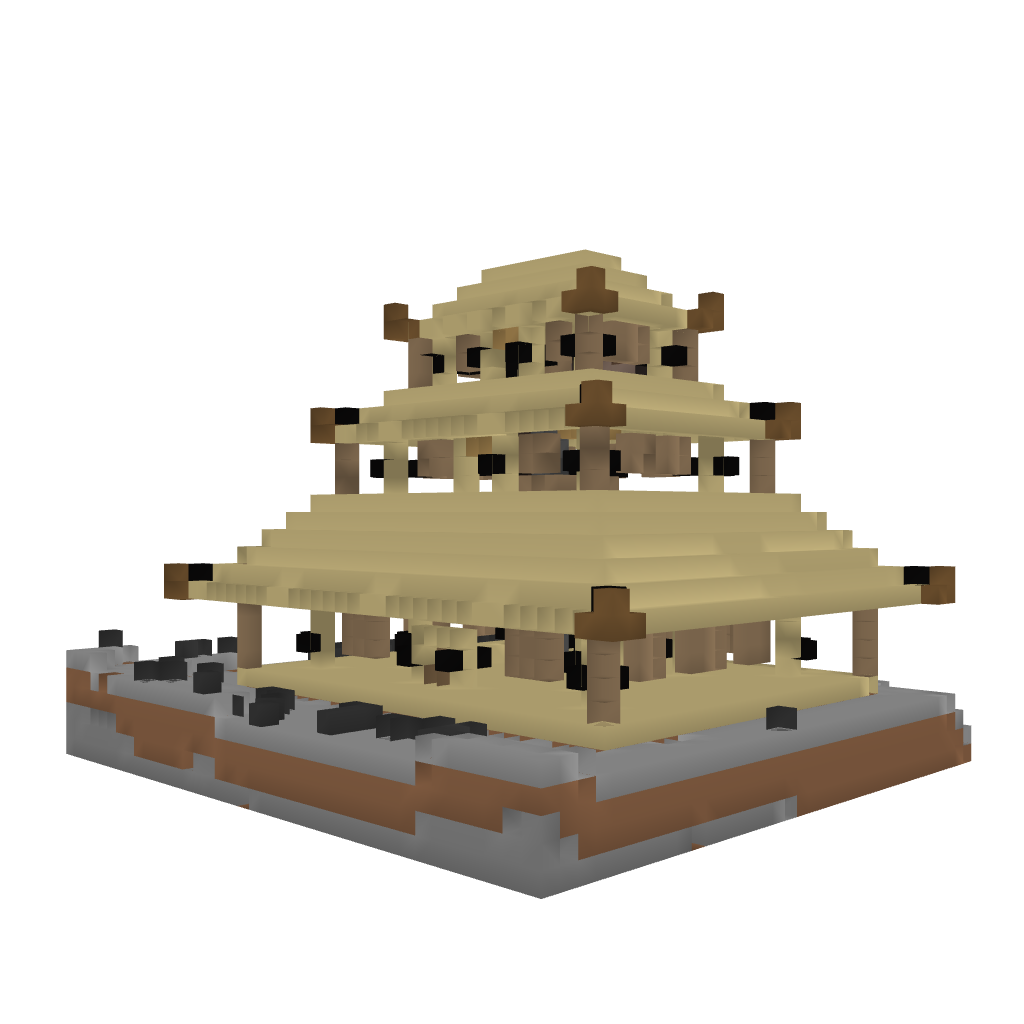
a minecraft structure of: large pagoda (just house)